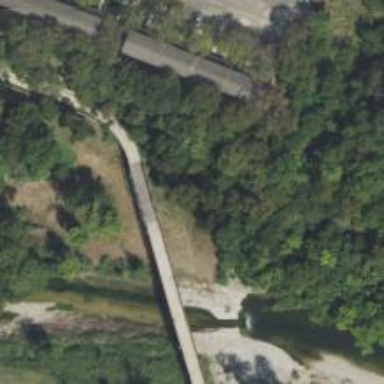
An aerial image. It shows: Low water crossing bridge on footway road.